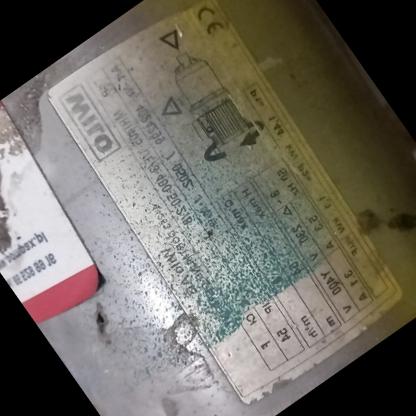
Klasa: tabliczka-znamionowa